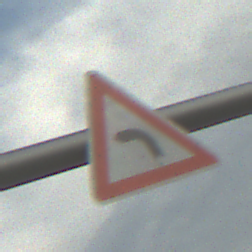
Verkehrszeichen: KurveLinks
Umgebung: Outdoor, Urban
Tageszeit: MorningAfternoon
Wetter: PartlyCloudy
Licht: Natural
Jahreszeit: NotSpecified
Kontrast: LowContrast